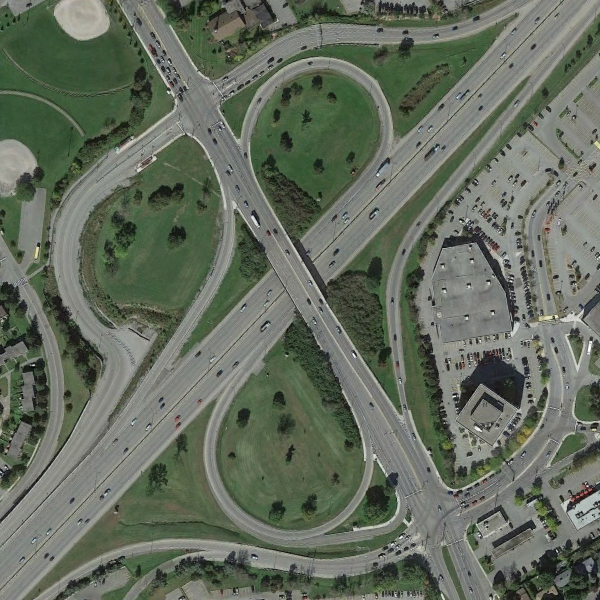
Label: Viaduct